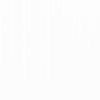
Label: dusty